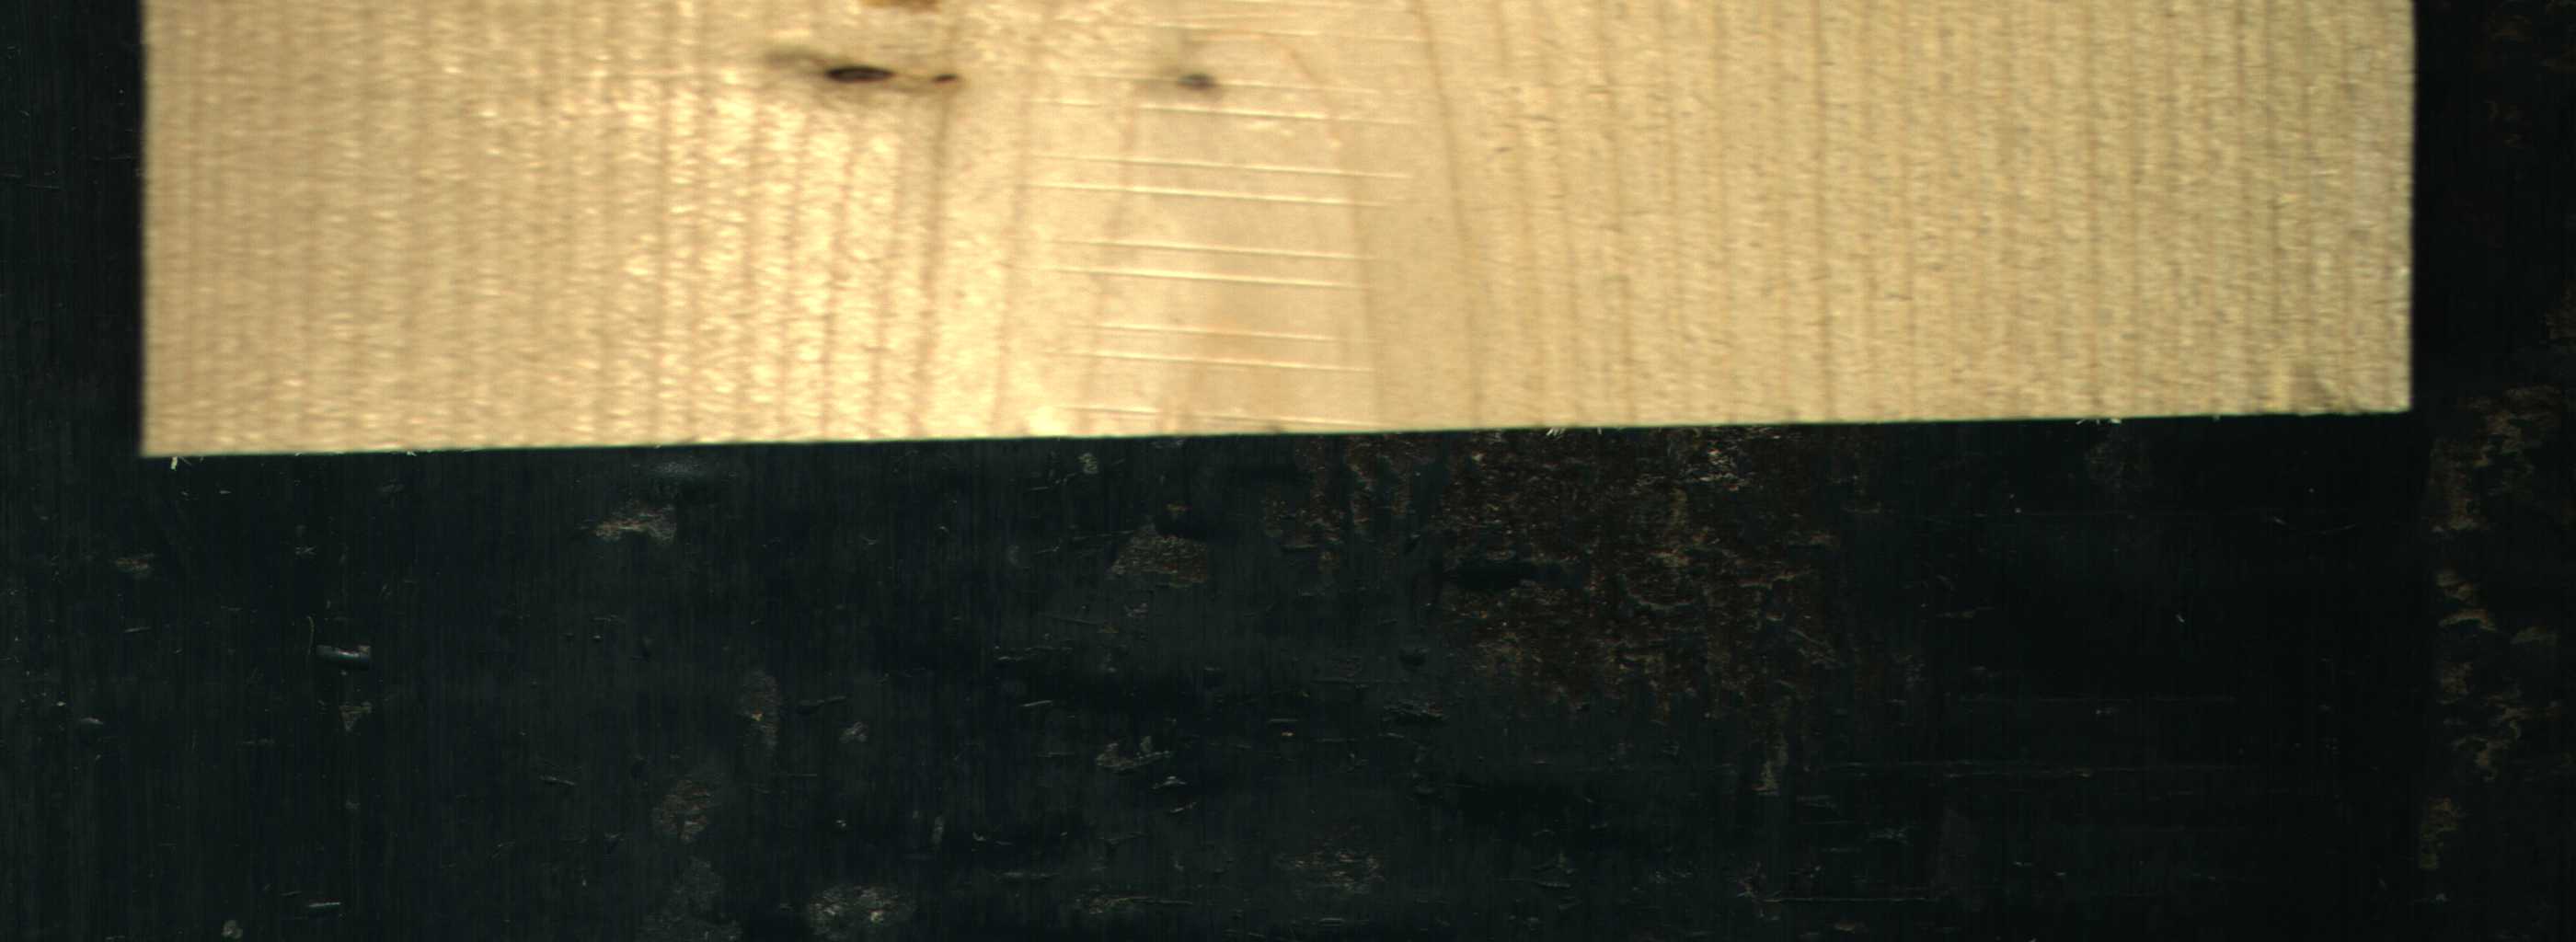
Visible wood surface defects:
Live_Knot
Live_Knot
Live_Knot